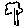
Label: tree